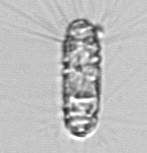
Label: Corethron_hystrix